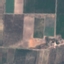
Land use / land cover class: PermanentCrop